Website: home-depot
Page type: payment
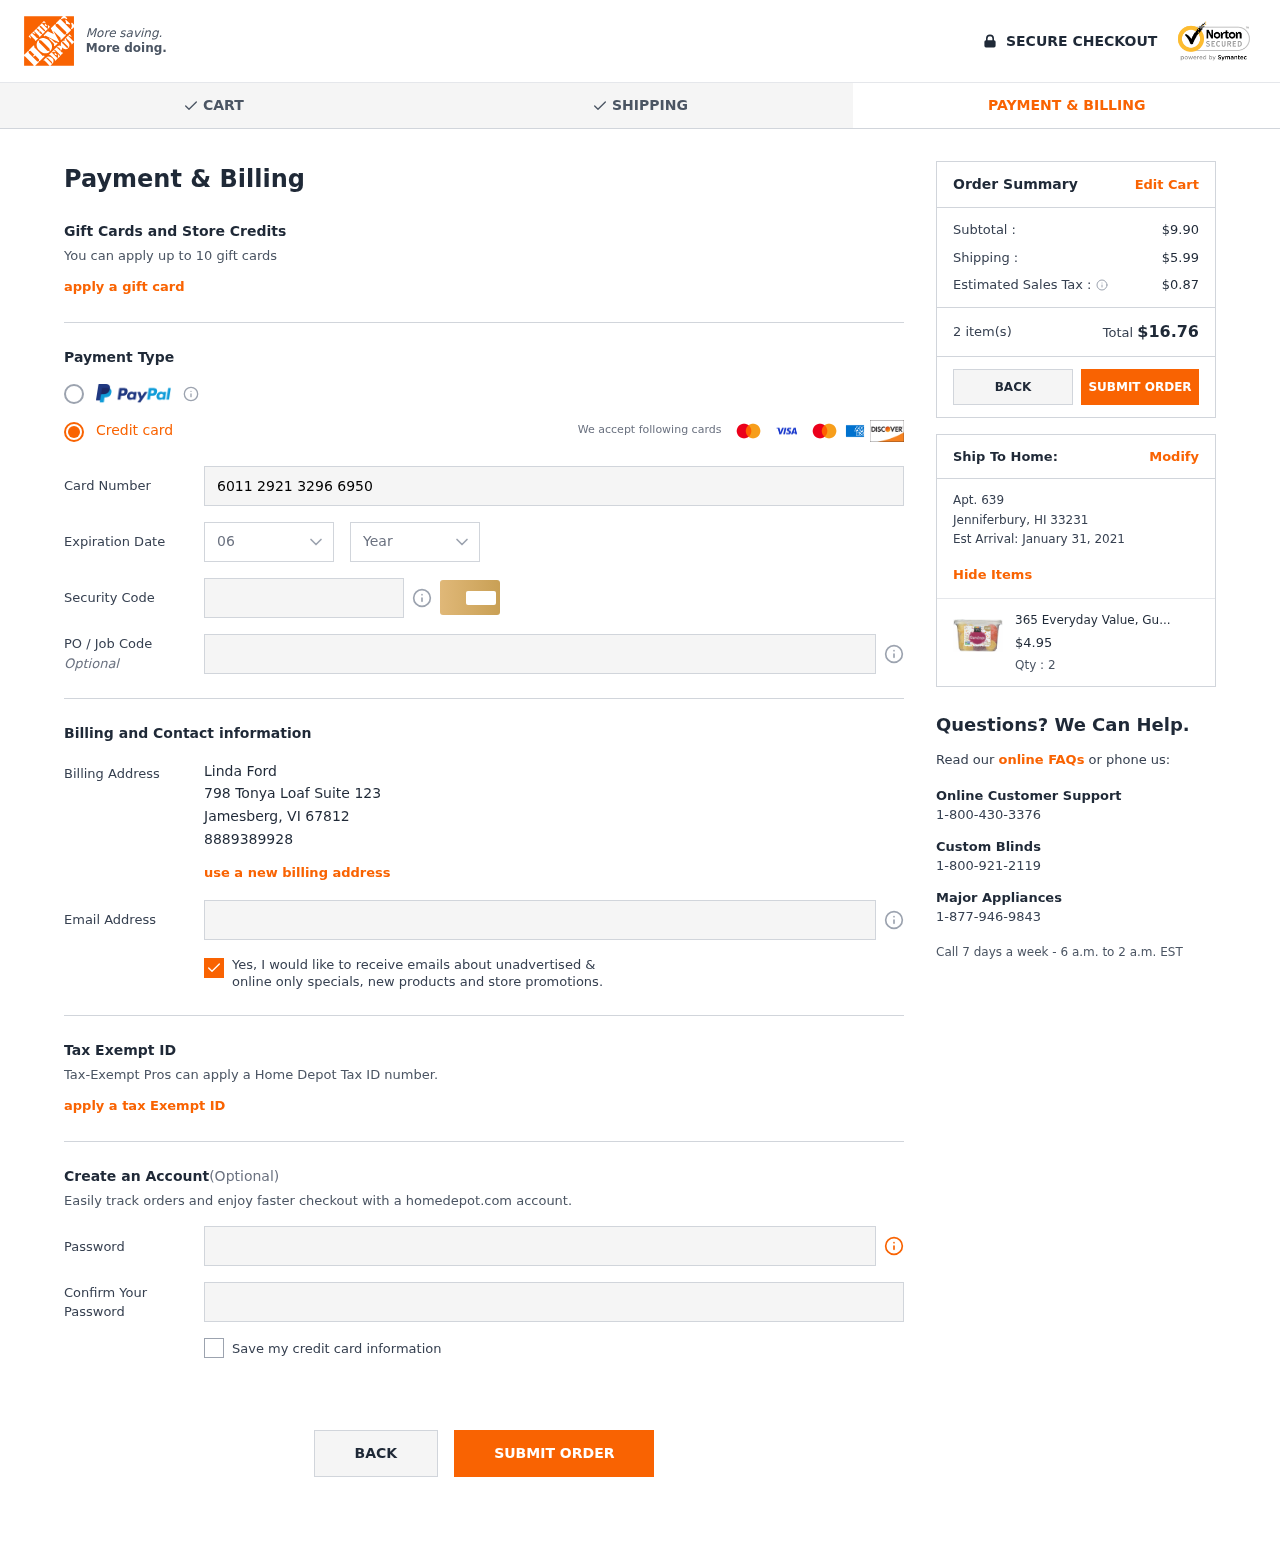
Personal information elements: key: PII_CARD_CVV
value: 381
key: PII_CARD_EXPIRY_MONTH
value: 06
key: PII_CARD_EXPIRY_YEAR
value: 27
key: PII_CARD_NUMBER
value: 6011 2921 3296 6950
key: PII_CITY
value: Jamesberg
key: PII_CITY2
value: Jenniferbury
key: PII_EMAIL
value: lindaford@gmail.com
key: PII_FULLNAME
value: Linda Ford
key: PII_PHONE
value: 8889389928
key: PII_POSTCODE
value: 67812
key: PII_POSTCODE2
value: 33231
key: PII_STATE_ABBR
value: VI
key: PII_STATE_ABBR2
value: HI
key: PII_STREET
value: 798 Tonya Loaf Suite 123
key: PII_STREET2
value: Apt. 639
Product elements: key: PRODUCT1_NAME
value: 365 Everyday Value, Gumdrops, 13 oz
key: PRODUCT1_PRICE
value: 4.95
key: PRODUCT1_QUANTITY
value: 2
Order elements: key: ORDER_SUBTOTAL
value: $9.90
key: ORDER_SHIPPING_COST
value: $5.99
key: ORDER_TAX
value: $0.87
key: ORDER_NUM_ITEMS
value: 2 item(s)
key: ORDER_TOTAL
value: $16.76
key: ORDER_DELIVERY_DATE
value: January 31, 2021